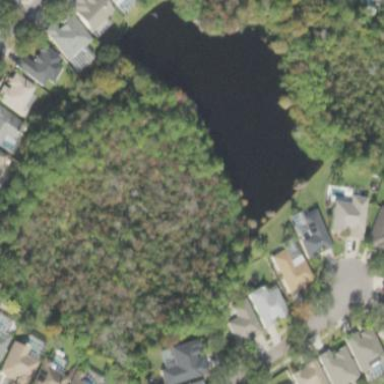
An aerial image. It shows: Pond with natural water.